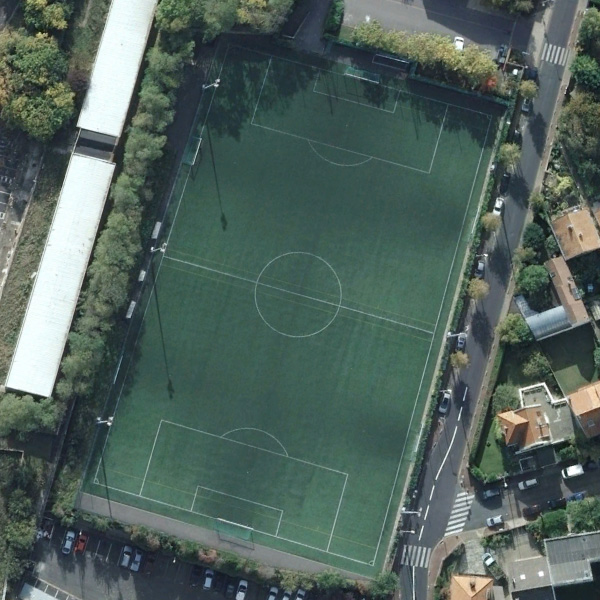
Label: Playground